Question: I'm creating a chart in phpexcel, and for my plotcategory i have the following code:
'''
$xAxisLabel=array(new PHPExcel_Chart_DataSeriesValues('String', 'report!$A$2:$A$' . count($data), NULL, $itemCount));
'''
So the x-axis labels are the values from the A2-A... records.

This i works like it should. However, i would like to add the values from The B records to, so instead of the labels being March, February, January .....
I would like them to be March 2014, February 2014, January 2015, ...
How can i achieve this? And if anyone has an answer, can you explain how you found it? I can't find any documentation about the chart capabilities in phpExcel at all.
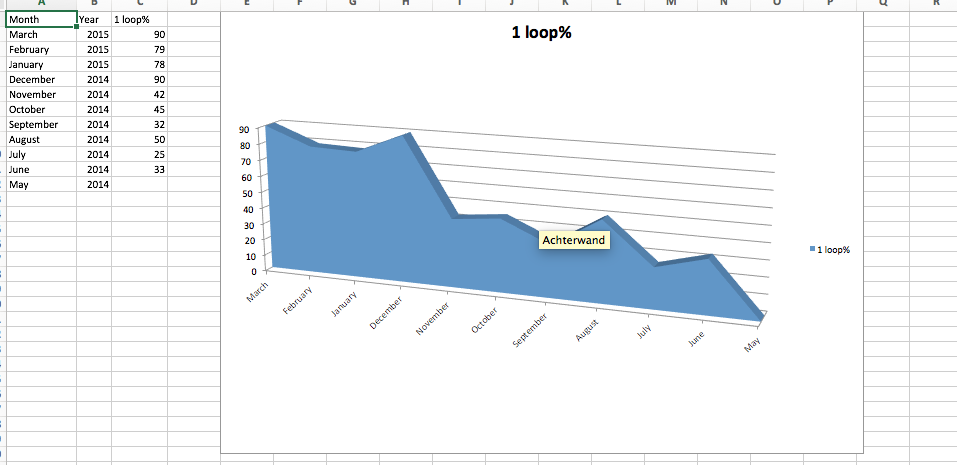
Answer: Not a concatenation, but try
'''
$xAxisLabel=array(
new PHPExcel_Chart_DataSeriesValues(
'String', 'report!$A$2:$B$' . count($data), NULL, $itemCount
)
);
'''
for nested Month/Year